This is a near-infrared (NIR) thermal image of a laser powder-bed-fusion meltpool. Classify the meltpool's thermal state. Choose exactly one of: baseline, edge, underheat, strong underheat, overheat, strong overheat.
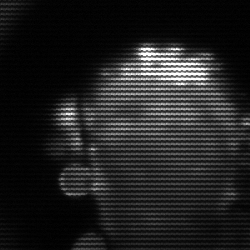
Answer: baseline